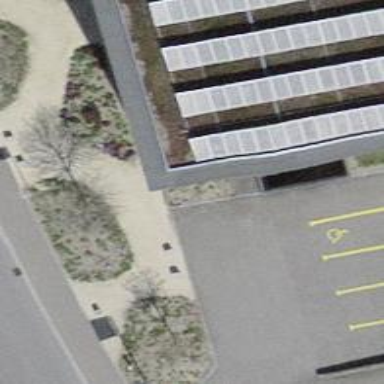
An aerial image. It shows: Office building.